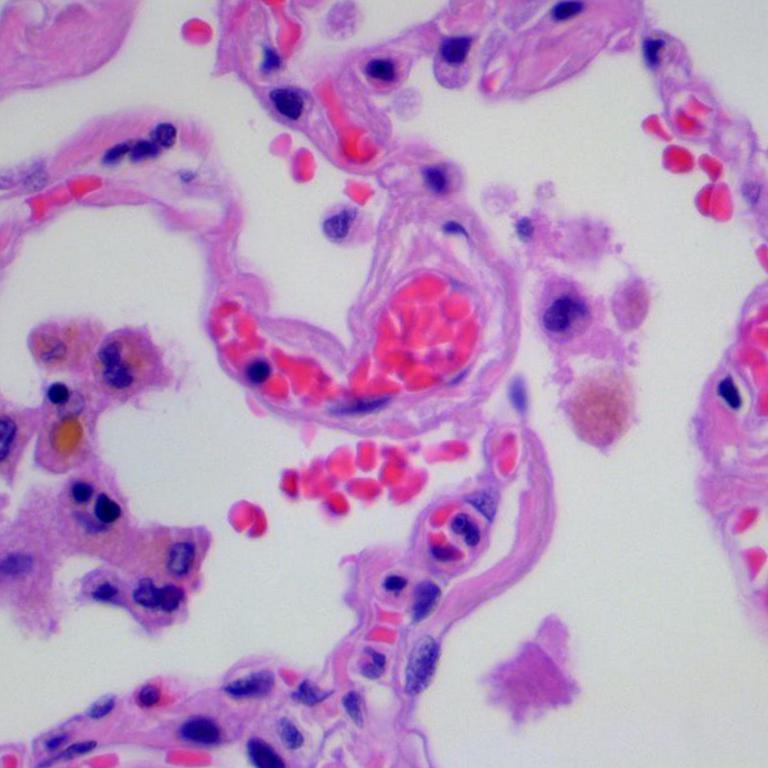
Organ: lung
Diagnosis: benign